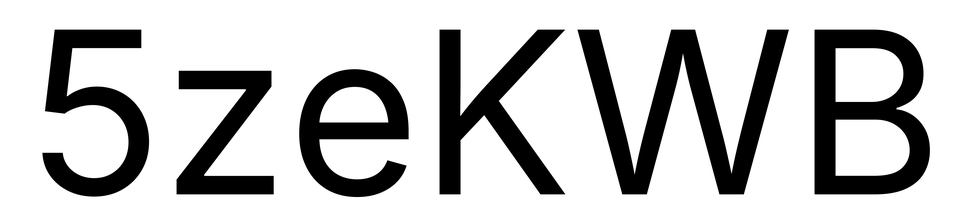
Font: Inter_Regular